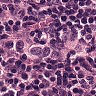
Metastatic tissue present: yes